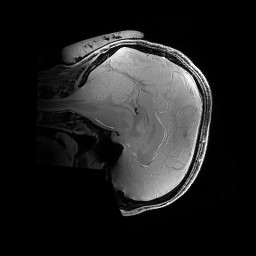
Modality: PDw
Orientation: sagittal
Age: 30
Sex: male
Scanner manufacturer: siemens
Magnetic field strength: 6.98 T
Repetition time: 1.38 s
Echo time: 0.00242 s